Question: I want to get the text field "test" out of this web page. How do i do it? I started with:
e.form(:name => "MainForm").table(.
and i tired a few things to get it to work but I an stuck. If it is unclear to what i am asking, just show be how to set a variable to the word "test".
Thank you.

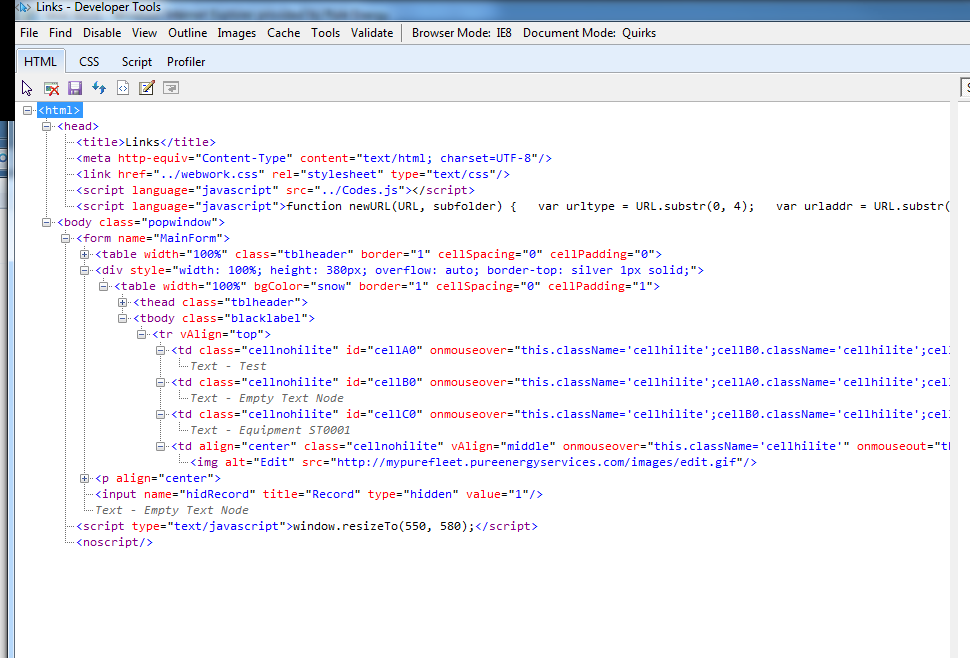
Answer: Depending on how you might expect the page to change over time, there are a variety of ways.
If it is always the first cell of the page with class 'cellnohilite', you could do:
'''
value = browser.td(:class, 'cellnohilite').text
'''
If it is always the first cell of that specific table, you could do:
'''
value = browser.tbody(:class, 'blacklabel').td.text
'''
If you know that the text of the cell is 'Test', you could even do:
'''
value = browser.td(:text, 'Test').text
'''